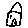
Label: house